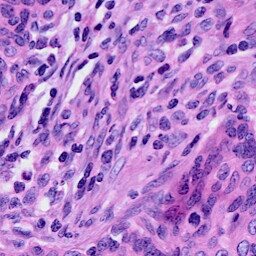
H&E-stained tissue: Cervix